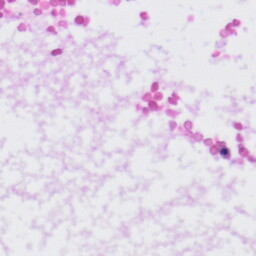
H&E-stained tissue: Liver